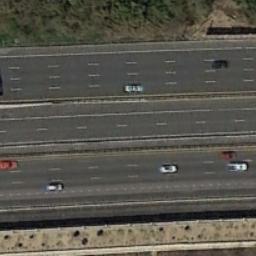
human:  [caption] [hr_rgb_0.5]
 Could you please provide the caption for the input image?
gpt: There are green belts on both sides of the freeway and there are many cars on the freeway .

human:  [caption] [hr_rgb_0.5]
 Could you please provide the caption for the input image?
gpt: The straight freeway has some moving cars .

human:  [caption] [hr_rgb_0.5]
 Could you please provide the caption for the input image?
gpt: The two highways have different Numbers of cars .

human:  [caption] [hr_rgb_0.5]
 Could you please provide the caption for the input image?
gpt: The freeway is next to some trees with some cars .

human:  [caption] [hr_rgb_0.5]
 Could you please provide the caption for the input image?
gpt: The freeway between a bare land a green lawn .